Question: Does anybody please see, why does the following SELECT query in PostgreSQL 10.6 take longer despite having an index.
I am trying to find all users who have performed at least 1 move during the past month (and <URL>:
'''
SELECT
u.uid,
u.elo,
TO_CHAR(avg_time, 'HH24:MI') AS avg_time,
ROUND(avg_score::numeric, 1) AS avg_score,
s.given,
s.photo
FROM words_users u
-- take the most recent record from words_social
LEFT JOIN LATERAL (SELECT * FROM words_social s WHERE s.uid = u.uid ORDER BY s.stamp DESC LIMIT 1) AS s ON TRUE
-- only show players who where active in the last month
WHERE EXISTS (SELECT 1
FROM words_moves m
WHERE u.uid = m.uid
AND m.action = 'play'
AND m.played > CURRENT_TIMESTAMP - INTERVAL '1 month')
ORDER BY u.elo DESC;
'''
This results in the following <URL>:
'''
QUERY PLAN
-----------------------------------------------------------------------------------------------------------------------------------------------------------------
Sort (cost=20075.91..20078.03 rows=848 width=160) (actual time=433.461..433.477 rows=219 loops=1)
Sort Key: u.elo DESC
Sort Method: quicksort Memory: 58kB
-> Nested Loop Left Join (cost=0.71..20034.67 rows=848 width=160) (actual time=0.065..433.315 rows=219 loops=1)
-> Nested Loop Semi Join (cost=0.43..12970.83 rows=848 width=32) (actual time=0.049..431.592 rows=219 loops=1)
-> Seq Scan on words_users u (cost=0.00..391.02 rows=10702 width=32) (actual time=0.005..2.351 rows=10702 loops=1)
-> Index Scan using words_moves_uid_idx on words_moves m (cost=0.43..80.04 rows=115 width=4) (actual time=0.040..0.040 rows=0 loops=10702)
Index Cond: (uid = u.uid)
Filter: ((action = 'play'::text) AND (played > (CURRENT_TIMESTAMP - '1 mon'::interval)))
Rows Removed by Filter: 35
-> Limit (cost=0.29..8.30 rows=1 width=180) (actual time=0.004..0.005 rows=1 loops=219)
-> Index Scan using words_social_uid_stamp_idx on words_social s (cost=0.29..8.30 rows=1 width=180) (actual time=0.004..0.004 rows=1 loops=219)
Index Cond: (uid = u.uid)
Planning time: 0.289 ms
Execution time: 433.526 ms
(15 rows)
'''
Why does the INDEX SCAN take longer?

Below are the both used tables and indices -
'''
Table "public.words_moves"
Column | Type | Collation | Nullable | Default
---------+--------------------------+-----------+----------+------------------------------------------
mid | bigint | | not null | nextval('words_moves_mid_seq'::regclass)
action | text | | not null |
gid | integer | | not null |
uid | integer | | not null |
played | timestamp with time zone | | not null |
tiles | jsonb | | |
score | integer | | |
letters | text | | |
hand | text | | |
puzzle | boolean | | not null | false
Indexes:
"words_moves_pkey" PRIMARY KEY, btree (mid)
"words_moves_gid_played_idx" btree (gid, played DESC)
"words_moves_uid_idx" btree (uid)
Check constraints:
"words_moves_score_check" CHECK (score >= 0)
Foreign-key constraints:
"words_moves_gid_fkey" FOREIGN KEY (gid) REFERENCES words_games(gid) ON DELETE CASCADE
"words_moves_uid_fkey" FOREIGN KEY (uid) REFERENCES words_users(uid) ON DELETE CASCADE
Referenced by:
TABLE "words_scores" CONSTRAINT "words_scores_mid_fkey" FOREIGN KEY (mid) REFERENCES words_moves(mid) ON DELETE CASCADE
'''
'''
Table "public.words_users"
Column | Type | Collation | Nullable | Default
---------------+--------------------------+-----------+----------+------------------------------------------
uid | integer | | not null | nextval('words_users_uid_seq'::regclass)
created | timestamp with time zone | | not null |
visited | timestamp with time zone | | not null |
ip | inet | | not null |
fcm | text | | |
apns | text | | |
adm | text | | |
motto | text | | |
vip_until | timestamp with time zone | | |
grand_until | timestamp with time zone | | |
banned_until | timestamp with time zone | | |
banned_reason | text | | |
elo | integer | | not null |
medals | integer | | not null |
coins | integer | | not null |
avg_score | double precision | | |
avg_time | interval | | |
Indexes:
"words_users_pkey" PRIMARY KEY, btree (uid)
Check constraints:
"words_users_banned_reason_check" CHECK (length(banned_reason) > 0)
"words_users_elo_check" CHECK (elo >= 0)
"words_users_medals_check" CHECK (medals >= 0)
Referenced by:
TABLE "words_chat" CONSTRAINT "words_chat_uid_fkey" FOREIGN KEY (uid) REFERENCES words_users(uid) ON DELETE CASCADE
TABLE "words_games" CONSTRAINT "words_games_player1_fkey" FOREIGN KEY (player1) REFERENCES words_users(uid) ON DELETE CASCADE
TABLE "words_games" CONSTRAINT "words_games_player2_fkey" FOREIGN KEY (player2) REFERENCES words_users(uid) ON DELETE CASCADE
TABLE "words_moves" CONSTRAINT "words_moves_uid_fkey" FOREIGN KEY (uid) REFERENCES words_users(uid) ON DELETE CASCADE
TABLE "words_reviews" CONSTRAINT "words_reviews_author_fkey" FOREIGN KEY (author) REFERENCES words_users(uid) ON DELETE CASCADE
TABLE "words_reviews" CONSTRAINT "words_reviews_uid_fkey" FOREIGN KEY (uid) REFERENCES words_users(uid) ON DELETE CASCADE
TABLE "words_scores" CONSTRAINT "words_scores_uid_fkey" FOREIGN KEY (uid) REFERENCES words_users(uid) ON DELETE CASCADE
TABLE "words_social" CONSTRAINT "words_social_uid_fkey" FOREIGN KEY (uid) REFERENCES words_users(uid) ON DELETE CASCADE
TABLE "words_stats" CONSTRAINT "words_stats_uid_fkey" FOREIGN KEY (uid) REFERENCES words_users(uid) ON DELETE CASCADE
'''
'''
Table "public.words_social"
Column | Type | Collation | Nullable | Default
--------+------------------+-----------+----------+---------
sid | text | | not null |
social | integer | | not null |
given | text | | not null |
family | text | | |
photo | text | | |
lat | double precision | | |
lng | double precision | | |
stamp | integer | | not null |
uid | integer | | not null |
Indexes:
"words_social_pkey" PRIMARY KEY, btree (sid, social)
"words_social_uid_stamp_idx" btree (uid, stamp DESC)
Check constraints:
"words_social_given_check" CHECK (given ~ '\S'::text)
"words_social_photo_check" CHECK (photo ~* '^https?://...'::text)
"words_social_social_check" CHECK (0 < social AND social <= 64)
Foreign-key constraints:
"words_social_uid_fkey" FOREIGN KEY (uid) REFERENCES words_users(uid) ON DELETE CASCADE
Referenced by:
TABLE "words_payments" CONSTRAINT "words_payments_sid_fkey" FOREIGN KEY (sid, social) REFERENCES words_social(sid, social) ON DELETE CASCADE
'''
Here are the indices I have created (besides the PK):
'''
CREATE INDEX ON words_moves (gid, played);
CREATE INDEX ON words_moves (uid);
'''
Adding another index as suggested by Laurenz has helped -
'''
CREATE INDEX ON words_moves (uid, action, played);
'''
Here the new <URL>:
'''
QUERY PLAN
-------------------------------------------------------------------------------------------------------------------------------------------------------------------------------
Sort (cost=14203.82..14205.94 rows=848 width=160) (actual time=19.766..19.780 rows=219 loops=1)
Sort Key: u.elo DESC
Sort Method: quicksort Memory: 58kB
-> Nested Loop Left Join (cost=0.72..14162.57 rows=848 width=160) (actual time=0.105..19.695 rows=219 loops=1)
-> Nested Loop Semi Join (cost=0.43..7098.73 rows=848 width=32) (actual time=0.082..18.644 rows=219 loops=1)
-> Seq Scan on words_users u (cost=0.00..391.02 rows=10702 width=32) (actual time=0.011..1.920 rows=10703 loops=1)
-> Index Only Scan using words_moves_uid_action_played_idx on words_moves m (cost=0.43..20.82 rows=114 width=4) (actual time=0.001..0.001 rows=0 loops=10703)
Index Cond: ((uid = u.uid) AND (action = 'play'::text) AND (played > (CURRENT_TIMESTAMP - '1 mon'::interval)))
Heap Fetches: 219
-> Limit (cost=0.29..8.30 rows=1 width=180) (actual time=0.003..0.003 rows=1 loops=219)
-> Index Scan using words_social_uid_stamp_idx on words_social s (cost=0.29..8.30 rows=1 width=180) (actual time=0.003..0.003 rows=1 loops=219)
Index Cond: (uid = u.uid)
Planning time: 0.456 ms
Execution time: 19.813 ms
(14 rows)
'''
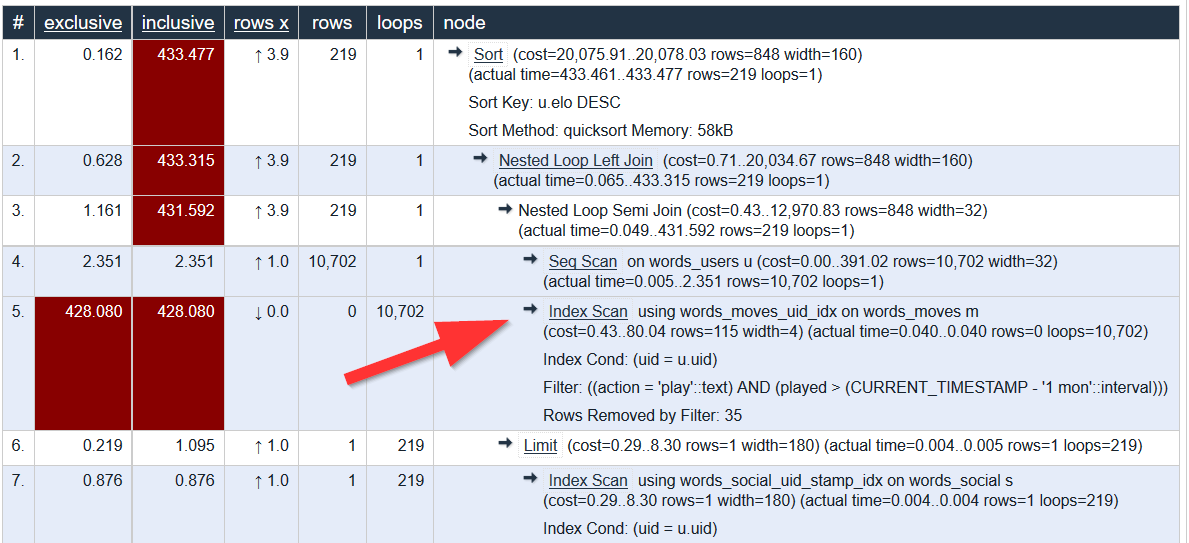
Answer: You see that the filter in the expensive index scans removes 35 rows on average, leaving very little behind.
You could create an index that can avoid that:
'''
CREATE INDEX ON words_moves (uid, action, played);
'''